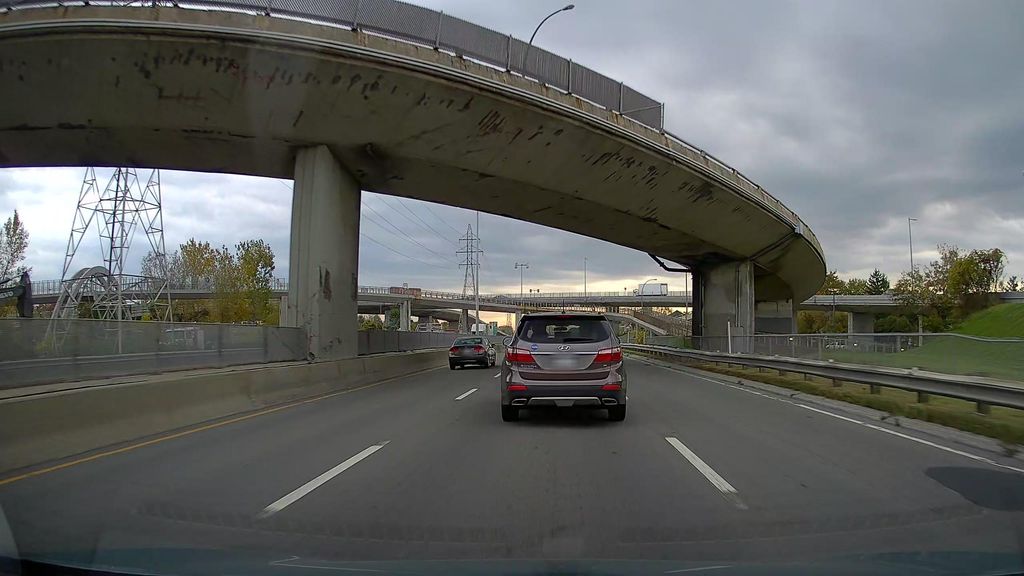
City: montreal